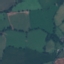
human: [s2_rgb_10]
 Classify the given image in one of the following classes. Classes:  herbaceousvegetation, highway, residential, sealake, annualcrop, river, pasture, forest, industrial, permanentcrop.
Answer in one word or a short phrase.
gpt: Pasture